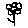
Label: flower